Question: I have a left aside which is '260px' wide and a right aside which is '260px' wide. My center div is fluid '100%' width.

On the click of the right arrow, i want to have a 'dropdown' of the same width of the center div container. Below is my code and 'fiddle', but it seems the drop-down is not working at all.
'''
<div class="navbar navbar-default" role="navigation">
<div class="container-fluid">
<div class="row">
<div class="leftBox pull-left" href="#">
</div>
<div class="rightBox pull-right" href="#">
Right Div
</div>
<div class="nav-collapse collapse">
<ul class="nav">
<li class="dropdown">
<a href="#" class="dropdown-toggle" data-toggle="dropdown">Dropdown <b class="caret"></b></a>
<ul class="dropdown-menu">
<li><a href="#">Action</a></li>
<li><a href="#">Another action</a></li>
<li><a href="#">Something else here</a></li>
<li class="divider"></li>
<li class="nav-header">Nav header</li>
<li><a href="#">Separated link</a></li>
<li><a href="#">One more separated link</a></li>
</ul>
</li>
</ul>
</div>
</div>
</div>
</div>
'''
<URL>
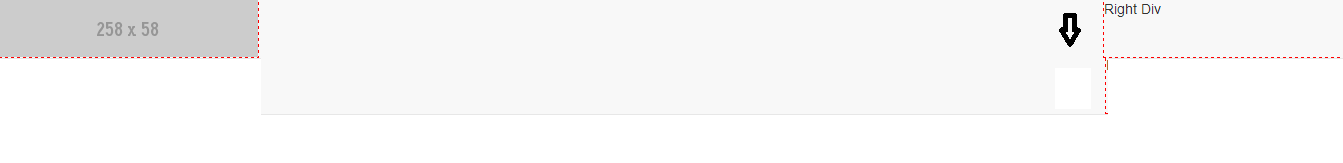
Answer: the drop down is working, but you are using 'collapse' class with it, so it is already in the collapsed state..
And:
adding this in js:
'''
function fun(){
document.getElementsByClassName('nav-collapse')[0].classList.remove('collapse');
}
'''
and this in css:
'''
.nav-collapse{width:60%; float:left;}
'''
does make things work. Try it on.